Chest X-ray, PA view. Patient: 45 years old, sex M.
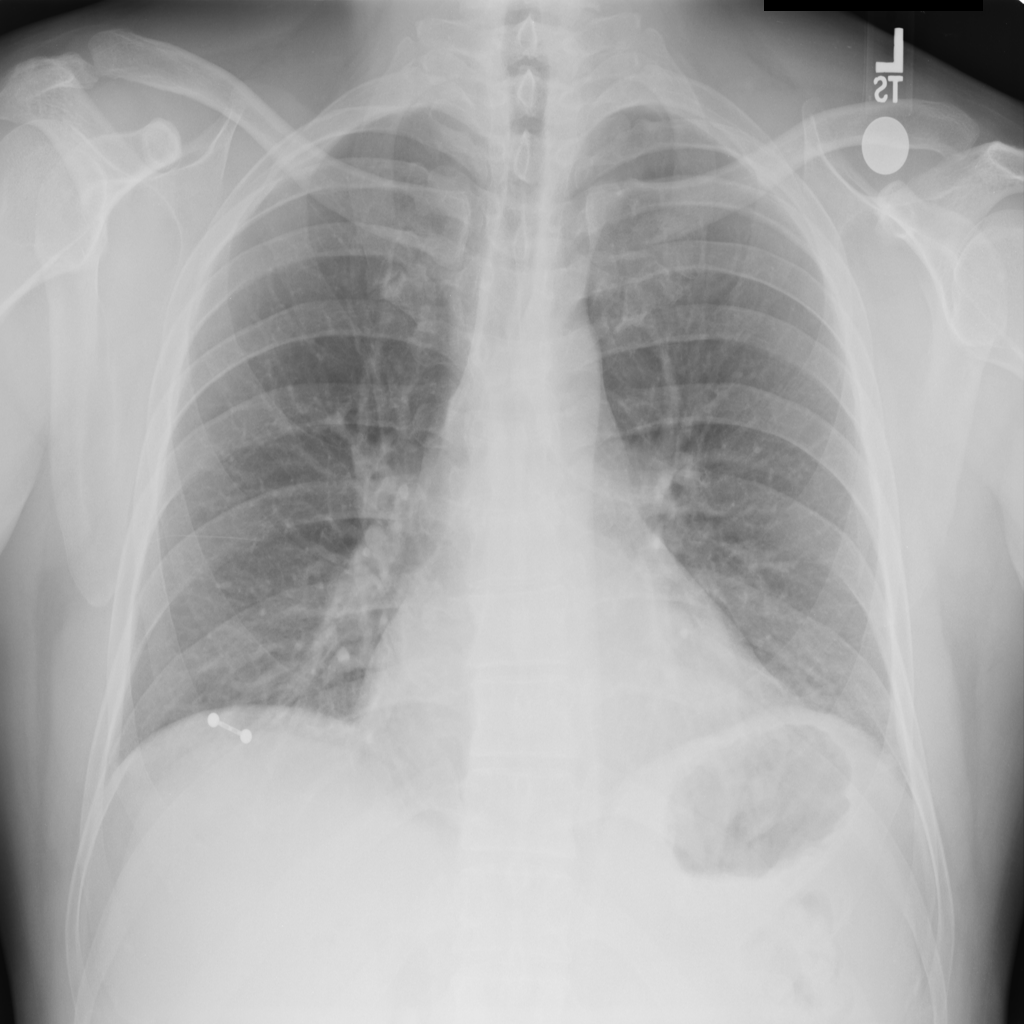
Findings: No Finding